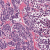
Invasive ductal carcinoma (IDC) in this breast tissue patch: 1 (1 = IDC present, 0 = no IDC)